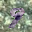
Label: 9